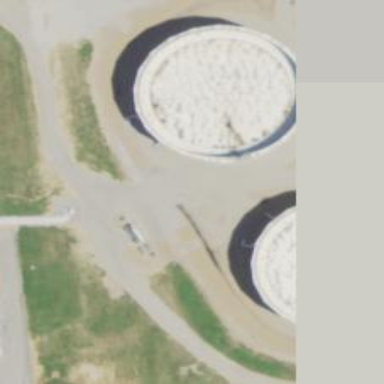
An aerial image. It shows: Storage tank which is man-made.